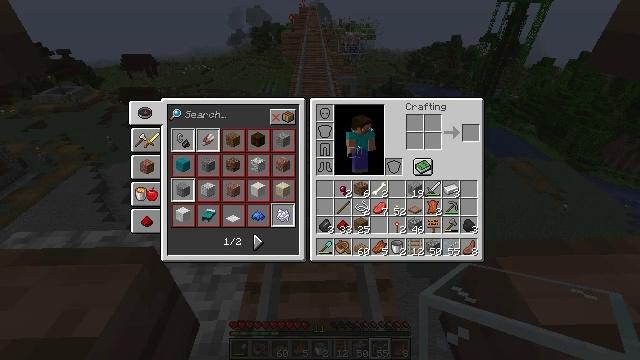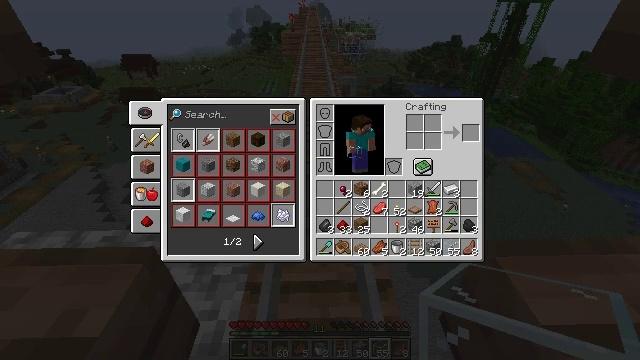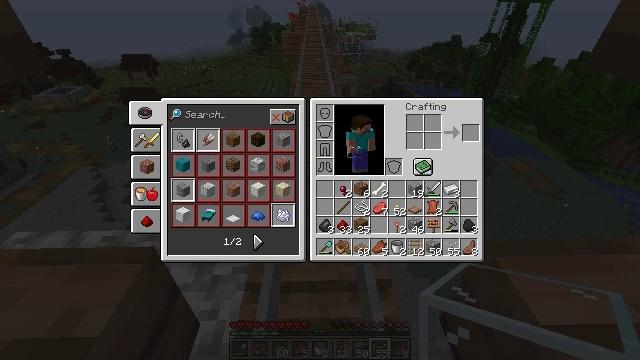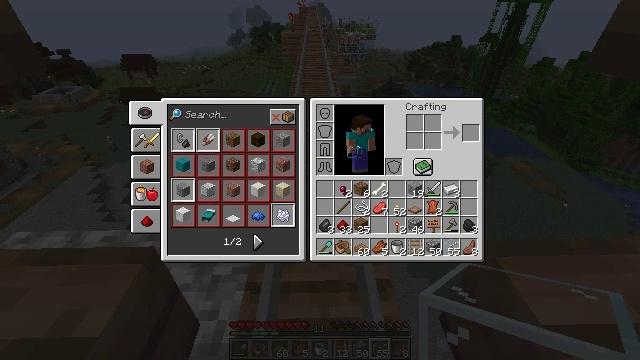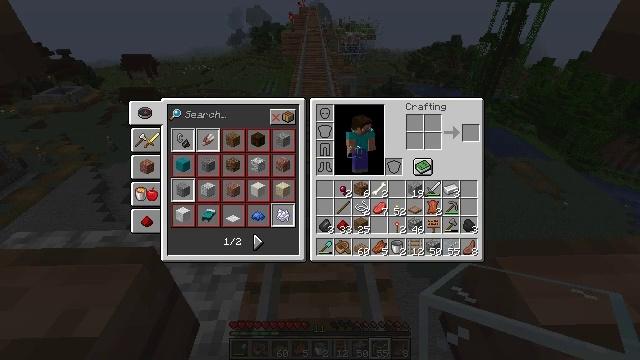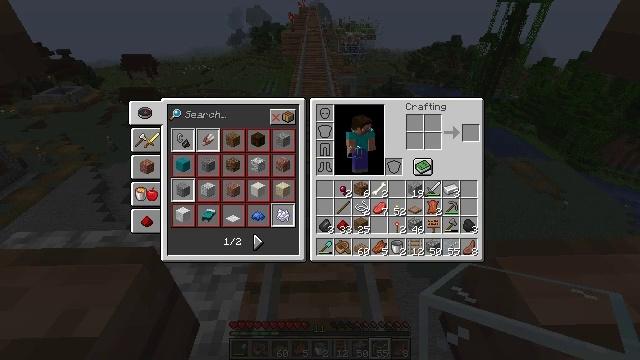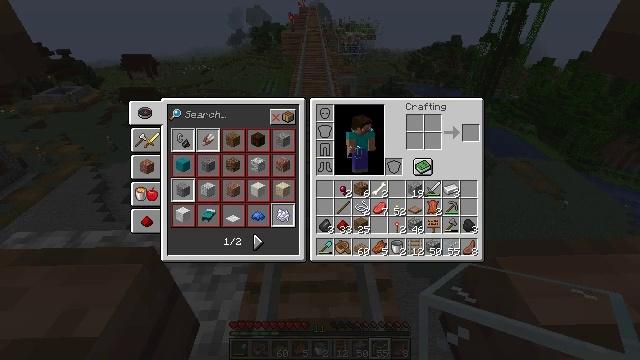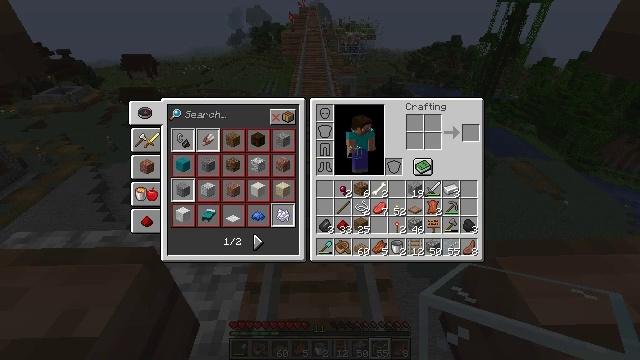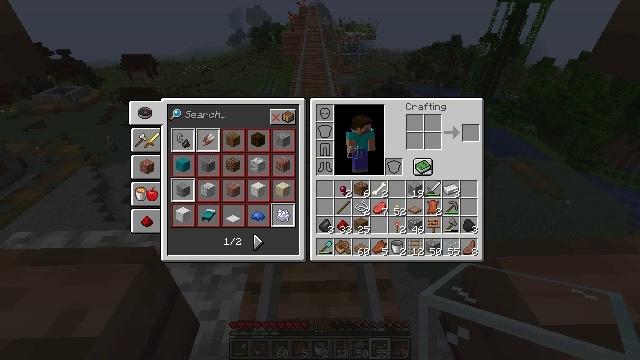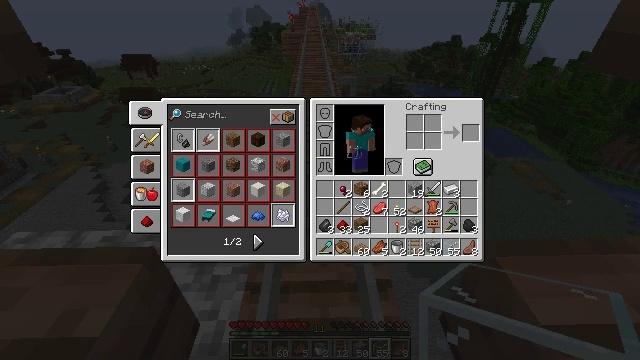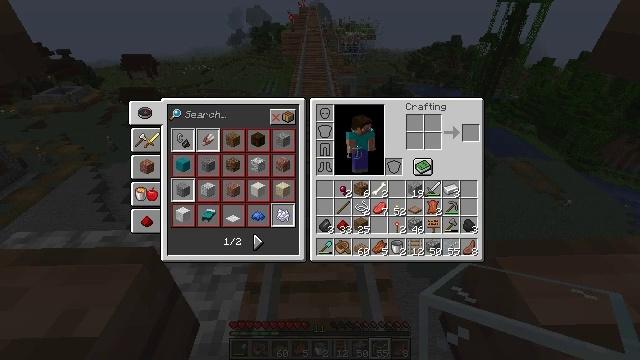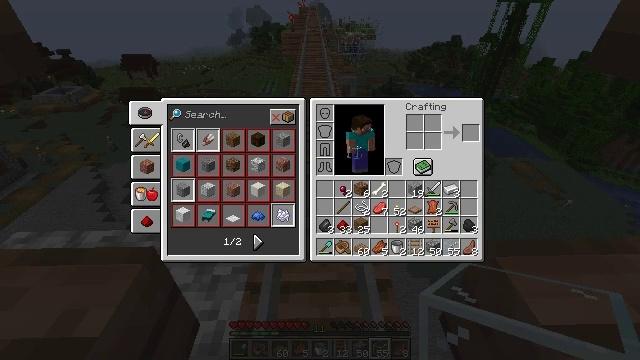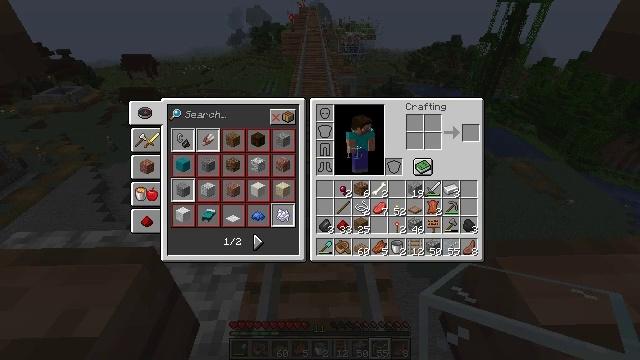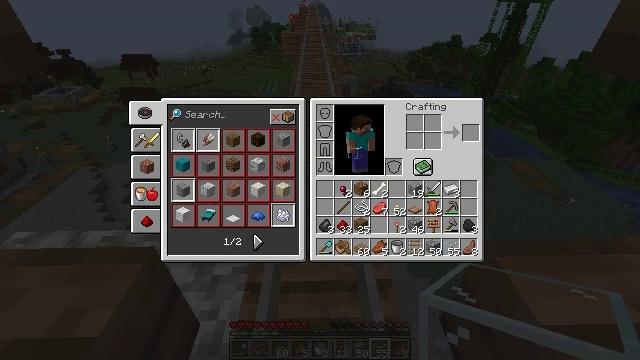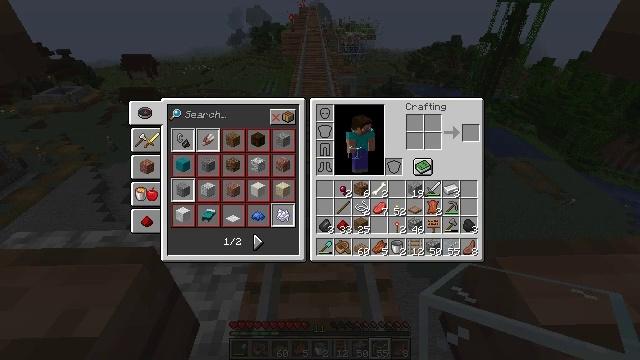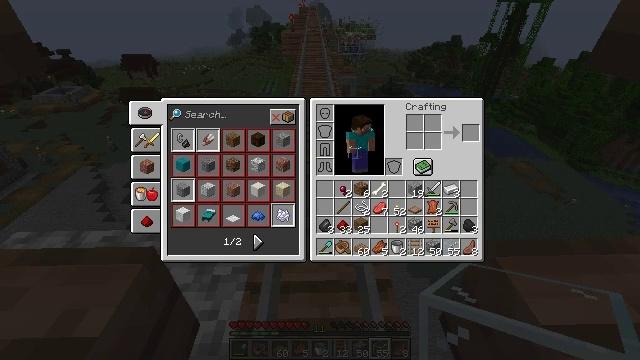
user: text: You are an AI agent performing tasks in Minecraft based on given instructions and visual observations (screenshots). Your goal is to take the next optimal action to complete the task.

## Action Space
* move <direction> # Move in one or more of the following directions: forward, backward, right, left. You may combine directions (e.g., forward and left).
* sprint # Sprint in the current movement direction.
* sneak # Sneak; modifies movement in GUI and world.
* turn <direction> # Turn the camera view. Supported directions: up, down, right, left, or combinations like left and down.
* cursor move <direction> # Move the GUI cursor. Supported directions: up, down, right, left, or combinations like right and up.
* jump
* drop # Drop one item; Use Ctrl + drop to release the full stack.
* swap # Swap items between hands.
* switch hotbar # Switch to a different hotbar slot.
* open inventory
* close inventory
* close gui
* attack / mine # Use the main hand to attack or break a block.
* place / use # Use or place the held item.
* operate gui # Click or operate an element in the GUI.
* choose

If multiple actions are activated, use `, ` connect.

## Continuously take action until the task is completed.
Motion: motion action
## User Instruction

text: Shatter the glass to collect it.
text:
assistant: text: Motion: no_op
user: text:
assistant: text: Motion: no_op
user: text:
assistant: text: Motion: no_op
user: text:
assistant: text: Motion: no_op
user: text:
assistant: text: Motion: no_op
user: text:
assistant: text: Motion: no_op
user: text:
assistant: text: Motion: no_op
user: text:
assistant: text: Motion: no_op
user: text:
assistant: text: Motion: no_op
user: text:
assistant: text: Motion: no_op
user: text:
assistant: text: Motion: no_op
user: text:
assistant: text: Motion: no_op
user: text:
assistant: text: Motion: no_op
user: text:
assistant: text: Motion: no_op
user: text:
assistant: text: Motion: no_op
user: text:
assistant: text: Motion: no_op
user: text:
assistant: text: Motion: no_op
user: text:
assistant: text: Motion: no_op
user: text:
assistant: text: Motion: no_op
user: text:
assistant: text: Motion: no_op
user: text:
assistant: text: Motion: no_op
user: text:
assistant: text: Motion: no_op
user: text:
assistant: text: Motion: no_op
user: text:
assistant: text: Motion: no_op
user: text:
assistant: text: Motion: no_op
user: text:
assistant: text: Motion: no_op
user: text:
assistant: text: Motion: no_op
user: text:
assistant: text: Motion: no_op
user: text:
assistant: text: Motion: no_op
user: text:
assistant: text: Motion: no_op